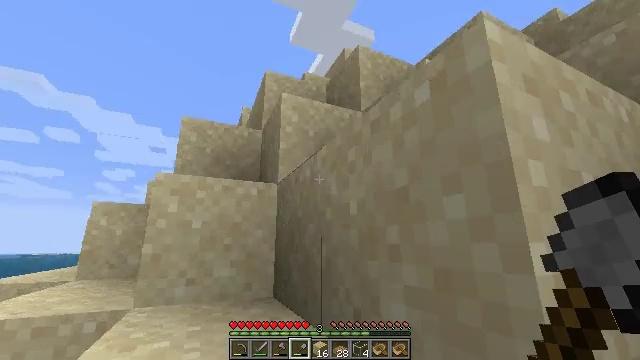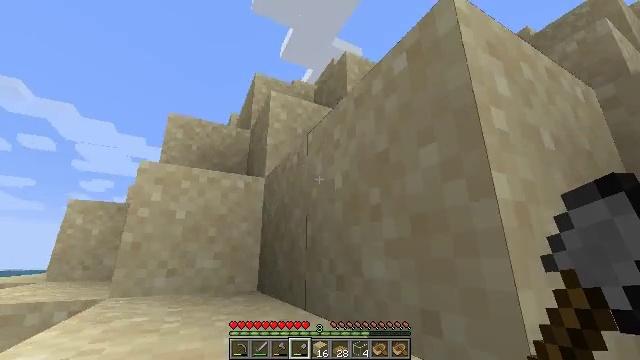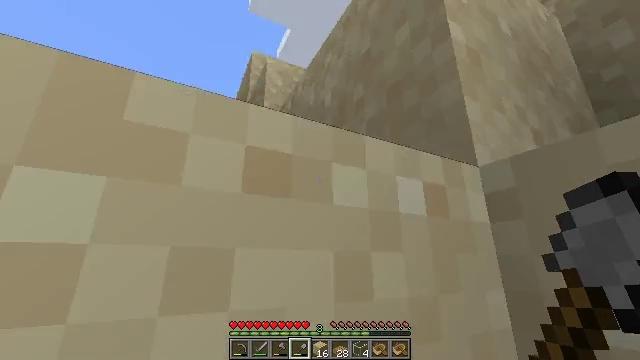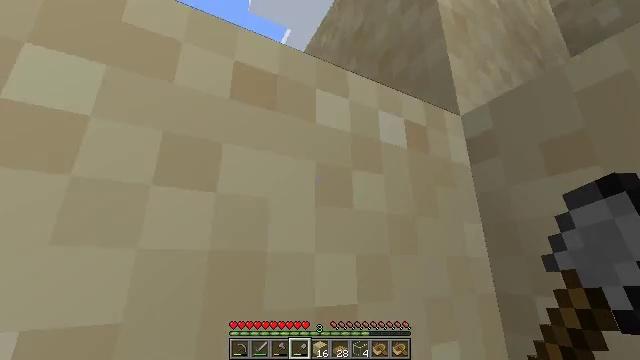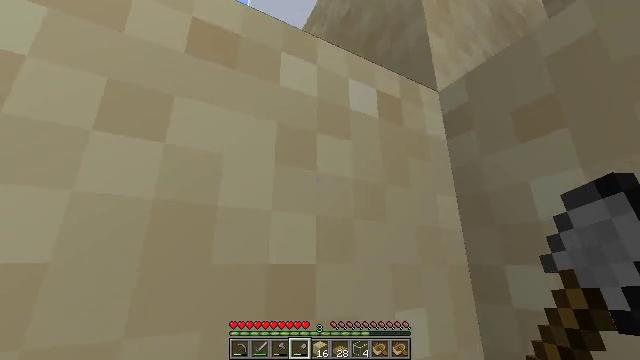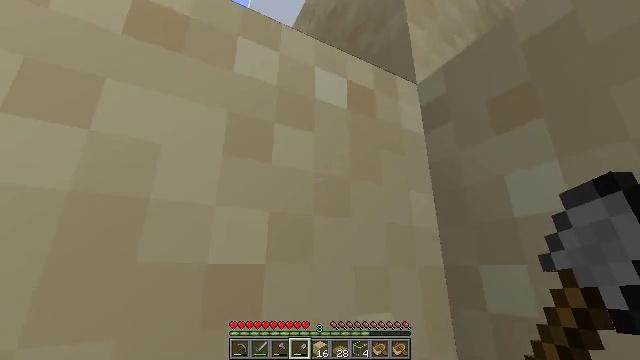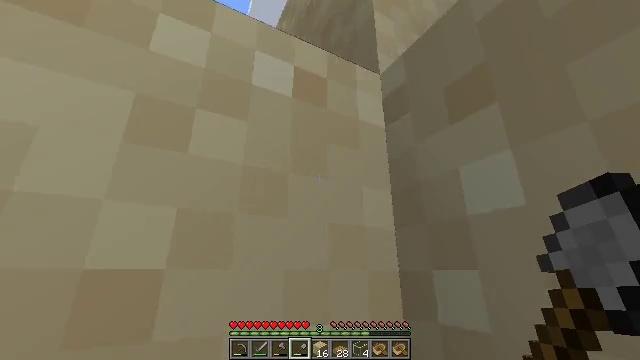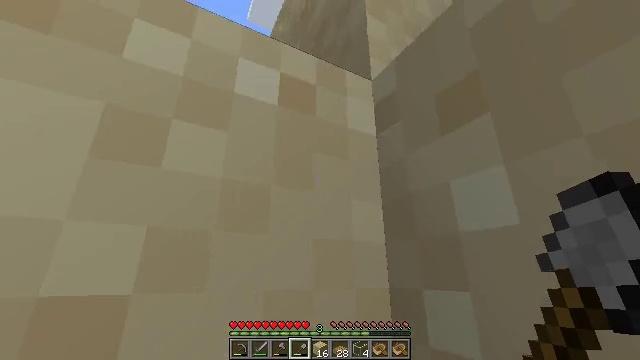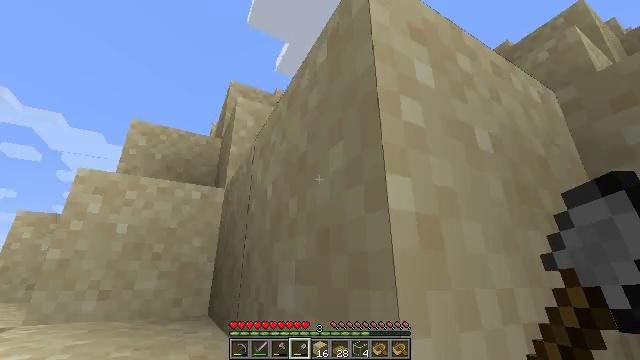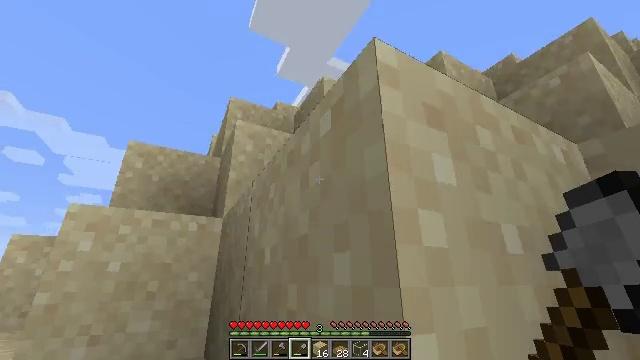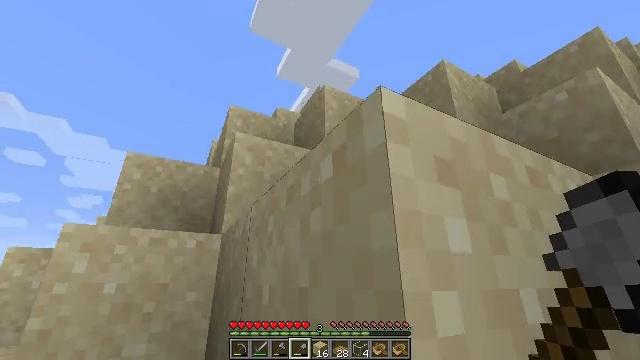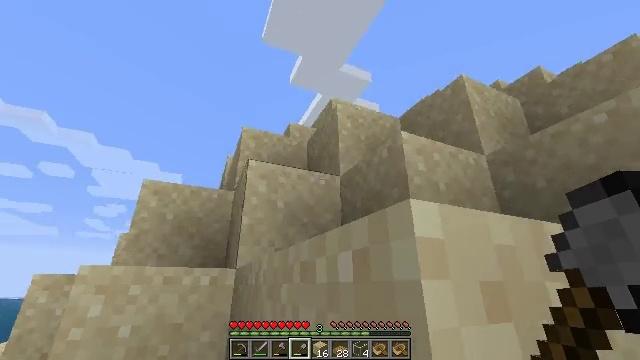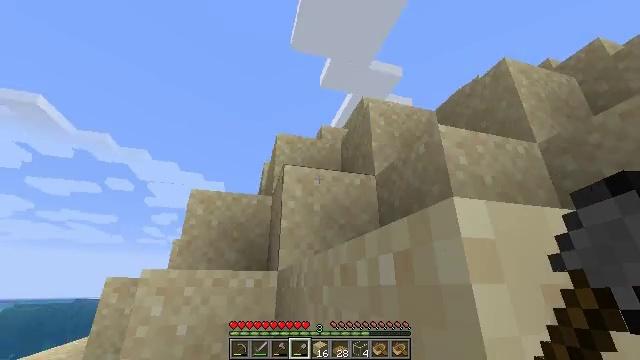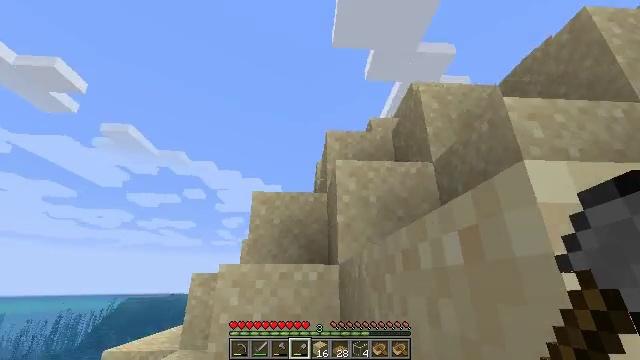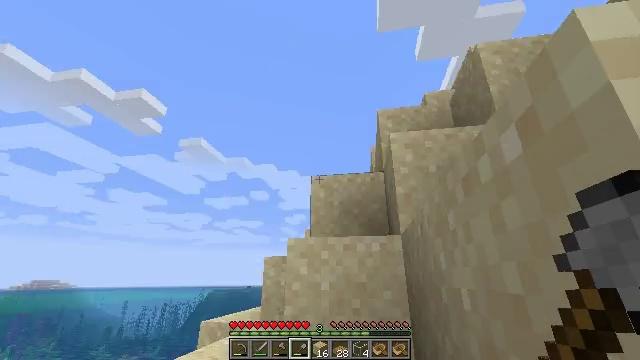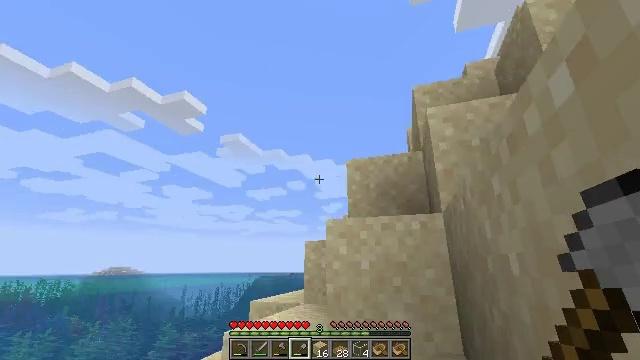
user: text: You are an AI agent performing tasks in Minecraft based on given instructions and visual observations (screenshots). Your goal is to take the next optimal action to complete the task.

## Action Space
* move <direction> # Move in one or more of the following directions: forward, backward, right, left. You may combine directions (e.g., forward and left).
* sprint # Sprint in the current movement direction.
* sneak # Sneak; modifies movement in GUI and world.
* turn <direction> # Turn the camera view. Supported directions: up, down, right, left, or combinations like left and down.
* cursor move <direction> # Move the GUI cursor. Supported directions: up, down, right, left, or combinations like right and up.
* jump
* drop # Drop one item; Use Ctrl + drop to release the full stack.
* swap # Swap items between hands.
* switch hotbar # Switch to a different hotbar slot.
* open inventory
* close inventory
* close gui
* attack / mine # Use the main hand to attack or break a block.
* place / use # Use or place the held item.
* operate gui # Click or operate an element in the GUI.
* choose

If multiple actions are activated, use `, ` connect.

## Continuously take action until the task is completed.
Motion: motion action
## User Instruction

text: Collect the oak planks from the structure.
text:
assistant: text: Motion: move forward, sprint, turn right and up
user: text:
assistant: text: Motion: move forward, sprint
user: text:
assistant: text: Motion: move forward, sprint
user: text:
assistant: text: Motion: move forward, sprint
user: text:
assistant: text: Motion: move forward, sprint
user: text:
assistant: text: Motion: move forward, sprint
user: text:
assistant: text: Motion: move forward, sprint, jump
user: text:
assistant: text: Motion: move forward, sprint, jump
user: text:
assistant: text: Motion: move forward, sprint, jump
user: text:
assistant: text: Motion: move forward, sprint, jump
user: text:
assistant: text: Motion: move forward, sprint, turn left and up, jump
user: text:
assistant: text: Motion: move forward, sprint, turn left, jump
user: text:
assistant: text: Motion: move forward, sprint, turn left, jump
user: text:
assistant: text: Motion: move forward, sprint, turn left and down, jump
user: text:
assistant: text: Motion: move forward, sprint, turn left and down
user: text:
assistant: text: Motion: move forward, sprint, turn left and down
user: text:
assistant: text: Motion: move forward, sprint, turn left and down
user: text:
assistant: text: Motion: move forward, sprint, turn left and down
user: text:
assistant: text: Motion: move forward, sprint, turn left and down
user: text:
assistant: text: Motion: move forward, sprint, turn left and down
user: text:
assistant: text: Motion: move forward, sprint, turn left and down
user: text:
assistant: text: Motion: move forward, sprint, turn left and down
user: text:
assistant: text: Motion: move forward, sprint, turn left and down
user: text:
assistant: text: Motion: move forward, sprint, turn left and down
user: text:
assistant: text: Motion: move forward, sprint, turn left and down
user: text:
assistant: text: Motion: move forward, sprint, turn left and down
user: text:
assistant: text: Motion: move forward, sprint, turn left and down
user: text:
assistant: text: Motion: move forward, sprint, turn left
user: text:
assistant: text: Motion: move forward, sprint
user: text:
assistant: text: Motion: move forward, sprint